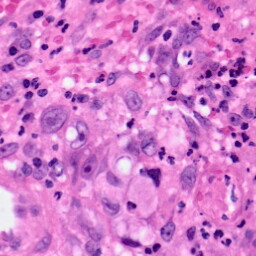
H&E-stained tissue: Pancreatic